Question: I have 2 dataframes (pandas/python) - see image. I am trying to combine dataframes 1 & 2 to produce dataframe 3, joining on the 'record_id' columns.
Any ideas how to do this using pandas?
Thanks in advance for your help!

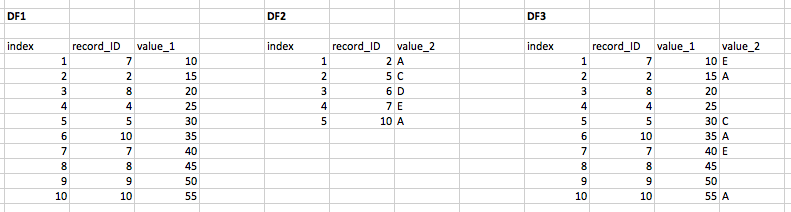
Answer: Use <URL>
'''
pd.merge(df1, df2, on='record_ID', how='left')
'''